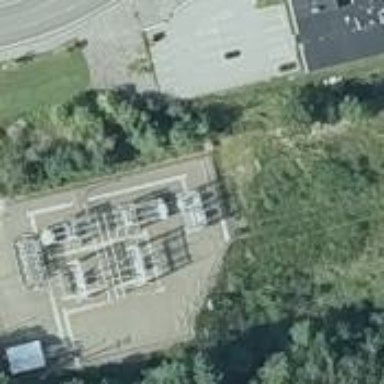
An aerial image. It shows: Distribution substation surrounded by fence.